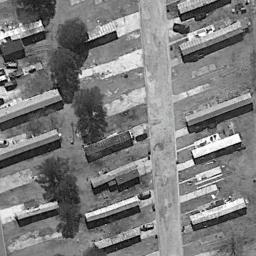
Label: mobile_home_park